Field crop: tomato
Growth stage: 1
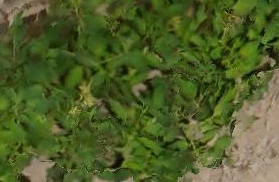
Species: tomato